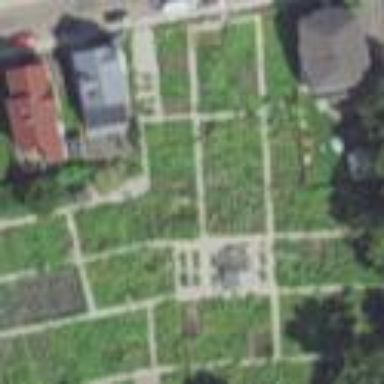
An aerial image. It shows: Community garden according to the Massgis comments.